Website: walmart
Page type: customer-info-address
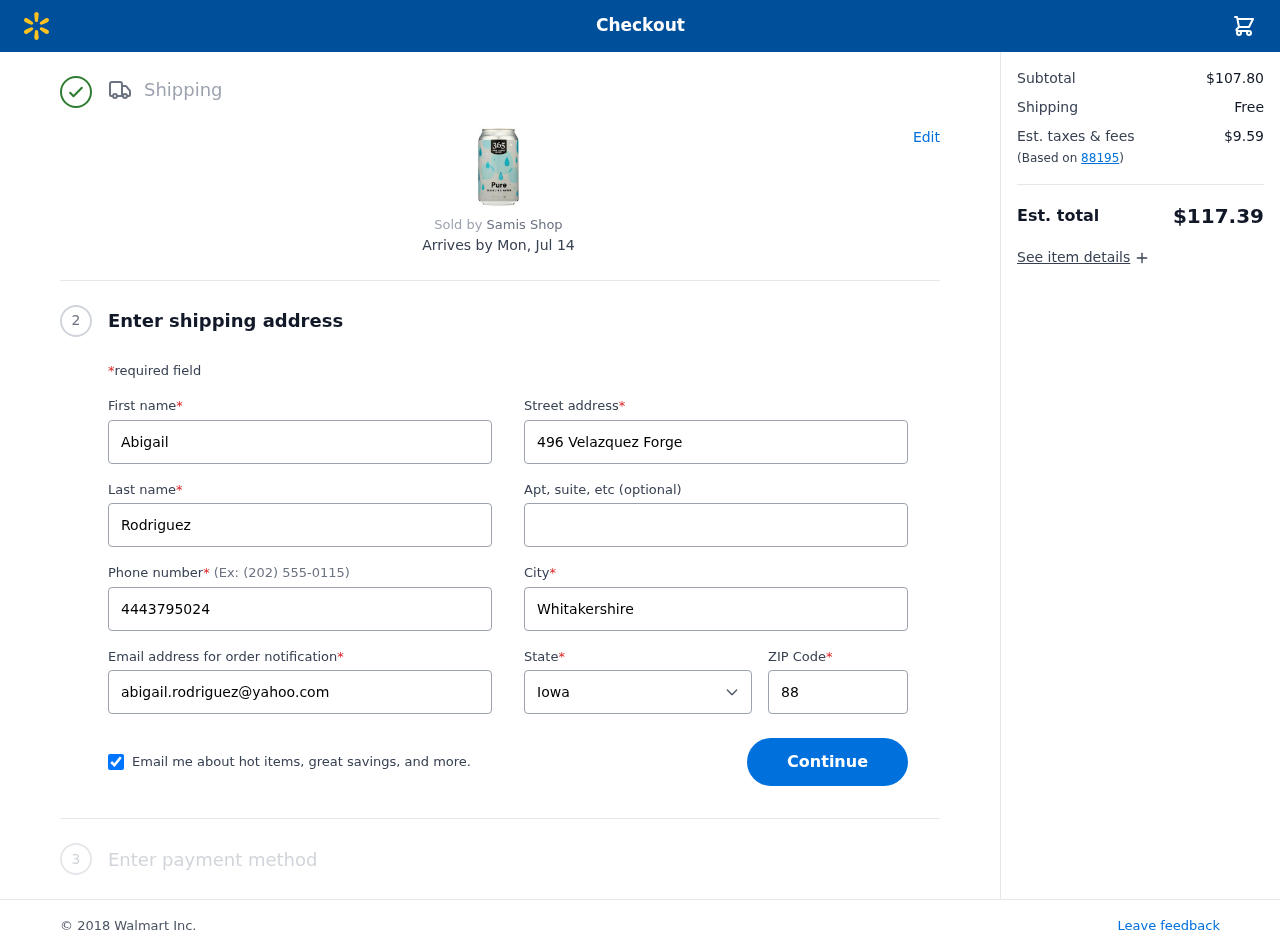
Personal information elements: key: PII_CITY
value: Whitakershire
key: PII_EMAIL
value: abigail.rodriguez@yahoo.com
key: PII_FIRSTNAME
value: Abigail
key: PII_LASTNAME
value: Rodriguez
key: PII_PHONE
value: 4443795024
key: PII_POSTCODE
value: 88195
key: PII_STATE
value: Iowa
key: PII_STREET
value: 496 Velazquez Forge
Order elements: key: ORDER_DELIVERY_DATE
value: Mon, Jul 14
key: ORDER_SUBTOTAL
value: $107.80
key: ORDER_SHIPPING_COST
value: Free
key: ORDER_TAX
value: $9.59
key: ORDER_TOTAL
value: $117.39